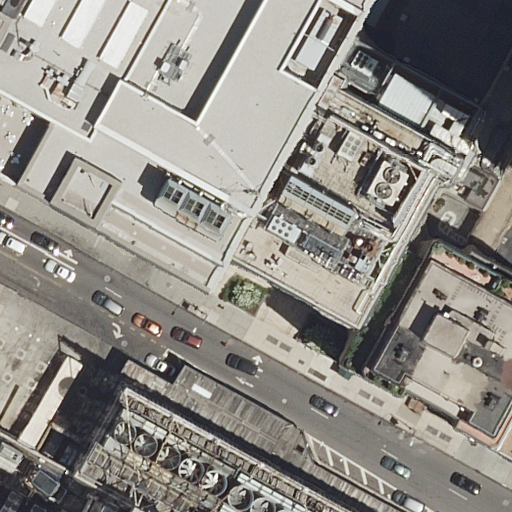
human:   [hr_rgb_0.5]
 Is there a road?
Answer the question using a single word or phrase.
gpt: yes

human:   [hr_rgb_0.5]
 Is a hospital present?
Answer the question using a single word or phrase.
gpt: yes

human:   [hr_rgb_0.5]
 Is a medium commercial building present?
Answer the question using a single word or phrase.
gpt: no

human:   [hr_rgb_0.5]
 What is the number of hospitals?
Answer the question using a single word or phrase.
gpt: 1

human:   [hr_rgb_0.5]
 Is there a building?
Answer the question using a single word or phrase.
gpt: yes

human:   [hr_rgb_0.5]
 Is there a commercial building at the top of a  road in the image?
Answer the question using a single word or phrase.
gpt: no

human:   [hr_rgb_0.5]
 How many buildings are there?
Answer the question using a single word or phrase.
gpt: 5

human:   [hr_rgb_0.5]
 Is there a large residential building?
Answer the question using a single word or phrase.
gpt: yes

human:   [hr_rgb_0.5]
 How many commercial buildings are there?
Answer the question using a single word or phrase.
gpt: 0

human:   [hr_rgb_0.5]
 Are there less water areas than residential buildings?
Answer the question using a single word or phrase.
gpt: yes

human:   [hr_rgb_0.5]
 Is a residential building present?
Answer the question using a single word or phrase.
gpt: yes

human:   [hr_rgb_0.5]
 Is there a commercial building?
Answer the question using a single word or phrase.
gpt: no

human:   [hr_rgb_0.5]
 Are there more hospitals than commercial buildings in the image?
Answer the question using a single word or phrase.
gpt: yes

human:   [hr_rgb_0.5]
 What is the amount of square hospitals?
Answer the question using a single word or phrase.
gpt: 0

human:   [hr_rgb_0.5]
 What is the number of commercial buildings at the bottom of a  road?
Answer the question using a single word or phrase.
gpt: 0

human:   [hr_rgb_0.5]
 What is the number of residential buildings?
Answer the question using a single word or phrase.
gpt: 5

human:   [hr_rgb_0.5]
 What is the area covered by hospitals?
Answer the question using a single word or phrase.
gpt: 1172m2

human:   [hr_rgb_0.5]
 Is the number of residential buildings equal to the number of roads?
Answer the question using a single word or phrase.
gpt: no

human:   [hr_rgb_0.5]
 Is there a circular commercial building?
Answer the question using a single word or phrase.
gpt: no

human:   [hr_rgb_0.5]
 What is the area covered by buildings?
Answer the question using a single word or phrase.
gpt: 11268m2

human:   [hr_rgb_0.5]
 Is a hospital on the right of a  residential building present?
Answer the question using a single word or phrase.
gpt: no

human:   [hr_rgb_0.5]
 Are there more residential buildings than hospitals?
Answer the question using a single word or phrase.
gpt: yes

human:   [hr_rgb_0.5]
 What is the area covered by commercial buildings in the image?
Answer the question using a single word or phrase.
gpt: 0m2

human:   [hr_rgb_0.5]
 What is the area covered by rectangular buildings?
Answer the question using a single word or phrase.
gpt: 1184m2

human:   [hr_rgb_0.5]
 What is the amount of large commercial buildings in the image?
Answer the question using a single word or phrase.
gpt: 0

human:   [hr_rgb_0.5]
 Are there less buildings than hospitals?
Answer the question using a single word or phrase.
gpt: no

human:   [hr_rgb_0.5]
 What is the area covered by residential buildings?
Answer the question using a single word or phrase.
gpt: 11268m2

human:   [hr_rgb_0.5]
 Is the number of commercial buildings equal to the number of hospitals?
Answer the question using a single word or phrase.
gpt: no

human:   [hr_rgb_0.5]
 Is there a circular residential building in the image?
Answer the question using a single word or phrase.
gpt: no

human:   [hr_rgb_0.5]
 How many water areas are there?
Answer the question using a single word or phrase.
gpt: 0

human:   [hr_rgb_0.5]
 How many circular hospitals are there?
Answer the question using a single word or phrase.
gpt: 0

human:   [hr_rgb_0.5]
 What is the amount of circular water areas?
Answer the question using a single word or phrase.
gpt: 0

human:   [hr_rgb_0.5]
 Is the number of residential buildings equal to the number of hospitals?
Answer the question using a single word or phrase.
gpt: no

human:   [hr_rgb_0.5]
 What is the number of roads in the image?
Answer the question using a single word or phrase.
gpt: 2

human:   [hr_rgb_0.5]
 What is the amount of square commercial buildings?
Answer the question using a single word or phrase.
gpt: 0

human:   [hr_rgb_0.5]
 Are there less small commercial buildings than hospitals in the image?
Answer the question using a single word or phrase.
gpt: yes

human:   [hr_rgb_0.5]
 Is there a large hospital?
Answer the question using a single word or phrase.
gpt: yes

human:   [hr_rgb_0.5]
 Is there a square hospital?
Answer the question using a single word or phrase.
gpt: no

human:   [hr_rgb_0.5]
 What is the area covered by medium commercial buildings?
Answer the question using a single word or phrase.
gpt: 0m2

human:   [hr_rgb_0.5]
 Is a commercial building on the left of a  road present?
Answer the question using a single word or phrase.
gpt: no

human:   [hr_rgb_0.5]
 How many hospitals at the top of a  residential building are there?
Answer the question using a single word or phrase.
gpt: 0

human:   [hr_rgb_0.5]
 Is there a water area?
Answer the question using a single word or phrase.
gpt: no

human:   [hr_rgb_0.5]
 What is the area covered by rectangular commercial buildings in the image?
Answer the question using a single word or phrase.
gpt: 0m2

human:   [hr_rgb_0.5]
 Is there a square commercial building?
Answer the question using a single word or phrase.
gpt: no

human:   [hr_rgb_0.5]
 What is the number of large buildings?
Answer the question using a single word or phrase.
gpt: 4

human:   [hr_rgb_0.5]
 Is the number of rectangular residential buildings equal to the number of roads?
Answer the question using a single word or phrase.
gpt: yes

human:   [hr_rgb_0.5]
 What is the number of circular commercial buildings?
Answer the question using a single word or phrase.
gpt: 0

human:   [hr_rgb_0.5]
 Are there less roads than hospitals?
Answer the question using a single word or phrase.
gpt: no

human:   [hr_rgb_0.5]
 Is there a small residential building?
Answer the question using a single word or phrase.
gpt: no

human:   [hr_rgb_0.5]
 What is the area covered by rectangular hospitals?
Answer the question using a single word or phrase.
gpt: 1172m2

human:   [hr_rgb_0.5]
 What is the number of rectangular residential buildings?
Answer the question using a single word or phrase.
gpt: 2

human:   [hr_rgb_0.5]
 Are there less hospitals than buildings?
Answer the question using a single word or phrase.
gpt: yes

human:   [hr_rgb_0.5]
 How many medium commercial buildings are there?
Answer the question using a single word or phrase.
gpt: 0

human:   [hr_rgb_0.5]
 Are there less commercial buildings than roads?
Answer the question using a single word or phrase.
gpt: yes

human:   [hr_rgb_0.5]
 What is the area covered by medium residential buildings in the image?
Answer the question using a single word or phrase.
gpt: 197m2

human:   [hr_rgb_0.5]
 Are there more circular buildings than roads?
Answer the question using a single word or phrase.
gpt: no

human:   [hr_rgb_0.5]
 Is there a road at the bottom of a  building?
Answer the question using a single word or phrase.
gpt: yes

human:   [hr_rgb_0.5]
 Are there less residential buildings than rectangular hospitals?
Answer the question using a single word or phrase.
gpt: no

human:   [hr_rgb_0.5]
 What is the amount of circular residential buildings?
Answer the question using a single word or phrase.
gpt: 0

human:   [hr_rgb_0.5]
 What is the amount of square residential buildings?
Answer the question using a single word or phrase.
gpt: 0

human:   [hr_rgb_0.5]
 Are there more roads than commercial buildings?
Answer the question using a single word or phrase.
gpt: yes

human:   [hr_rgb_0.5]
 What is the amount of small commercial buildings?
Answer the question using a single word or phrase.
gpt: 0

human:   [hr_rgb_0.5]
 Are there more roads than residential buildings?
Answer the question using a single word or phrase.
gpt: no

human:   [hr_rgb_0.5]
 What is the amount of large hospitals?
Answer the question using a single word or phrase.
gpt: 1